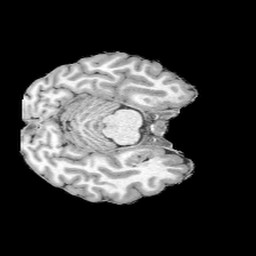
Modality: UNIT1
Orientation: axial